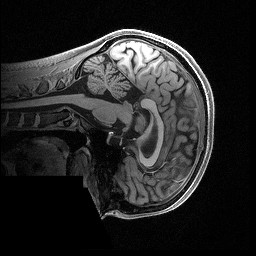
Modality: T1w
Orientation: sagittal
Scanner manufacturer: siemens
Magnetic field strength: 3 T
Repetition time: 2.5 s
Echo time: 0.0029 s